Field crop: maize
Growth stage: 2
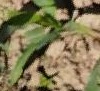
Species: maize